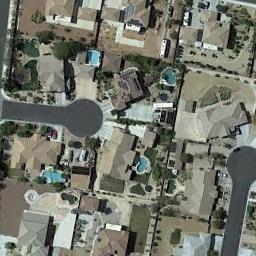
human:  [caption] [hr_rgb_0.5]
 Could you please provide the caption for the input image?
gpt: The dense residential is next to the road .

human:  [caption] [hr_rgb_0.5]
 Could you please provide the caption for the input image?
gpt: There is a winding road to the left of the residential area .

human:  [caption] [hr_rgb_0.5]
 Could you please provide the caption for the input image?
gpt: A dense residential area has lots of houses of different sizes and some of houses have pools .

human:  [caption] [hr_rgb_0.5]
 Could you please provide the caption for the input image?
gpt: In densely populated areas there are many roads and neatly arranged houses and trees as well as large lawns and many vehicles .

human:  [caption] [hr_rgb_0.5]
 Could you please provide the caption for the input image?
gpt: There are many brown buildings on dense residential area .